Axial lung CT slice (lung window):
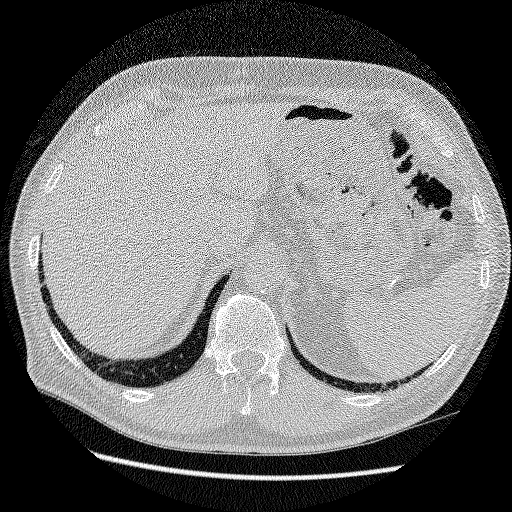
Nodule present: no